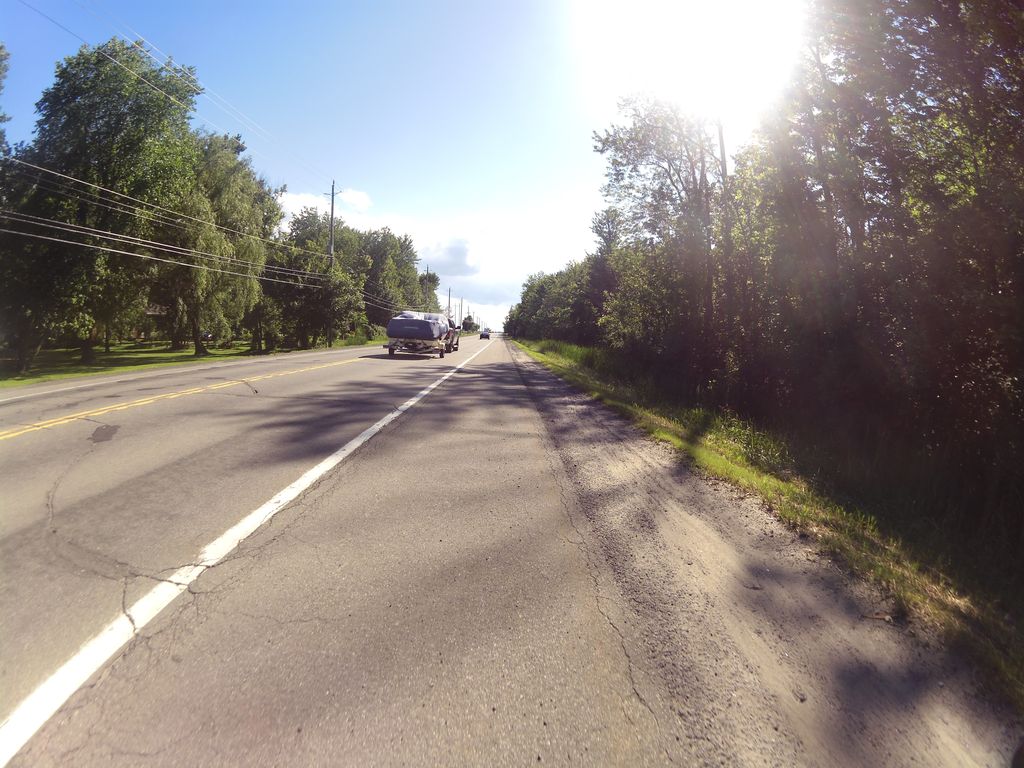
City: ottawa-gatineau